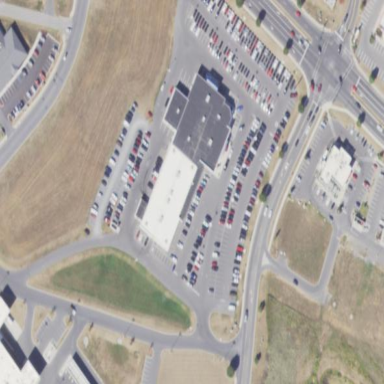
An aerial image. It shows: Retail area with car shop.